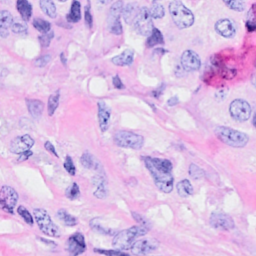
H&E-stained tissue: Breast